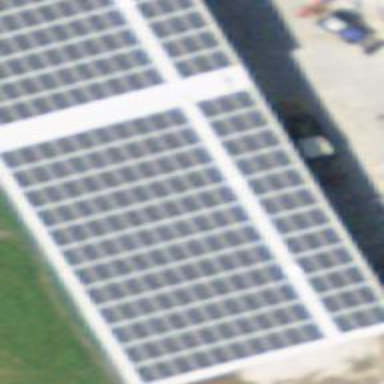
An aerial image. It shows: Solar power generator with photovoltaic panels.